【题型】填空题　【知识点】平面几何　【难度】medium
如图，$AC \perp x$轴于点$A$，点$B$在$y$轴的正半轴上，$S_{\triangle ABC}=6$，点$D$为线段$AC$与反比例函数$y=\dfrac{k}{x}$图象的交点，若直线$BD$将$\triangle ABC$面积分成$1:2$的两部分，则$k$的值为\underline{\qquad}.
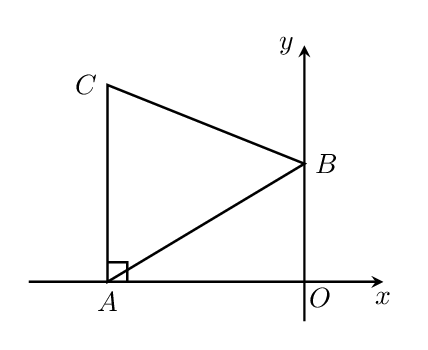
【解答】
\noindent 【答案】$-4$或$-8$\\
\noindent 【分析】本题主要考查了反比例函数系数$k$的几何意义的运用.计算求得$S_{\triangle ABD}=S_{\triangle AOD}=2$或$S_{\triangle ABD}=S_{\triangle ACD}=4$，根据反比例函数系数$k$的几何意义即可得到$k$的值.\\
\noindent 【详解】解：连接$BD$，$OD$，\\

\noindent $\because$直线$BD$将$\triangle ABC$面积分成$1:2$的两部分，\\
\noindent $\therefore$点$D$是线段$AC$的三等分点，\\
\noindent 当$S_{\triangle ABD}=\dfrac{1}{3}S_{\triangle ABC}=2$时，\\
\noindent $\because AC \perp x$轴，\\
\noindent $\therefore OB \parallel AC$，\\
\noindent $\therefore S_{\triangle ABD}=S_{\triangle AOD}=2$，\\
\noindent $\therefore \dfrac{1}{2}|k|=2$，即$k=\pm 4$，\\
\noindent 又$\because k<0$，\\
\noindent $\therefore k=-4$；\\
\noindent 当$S_{\triangle ABD}=\dfrac{2}{3}S_{\triangle ABC}=4$时，\\
\noindent $\because AC \perp x$轴，\\
\noindent $\therefore OB \parallel AC$，\\
\noindent $\therefore S_{\triangle ABD}=S_{\triangle AOD}=4$，\\
\noindent $\therefore \dfrac{1}{2}|k|=4$，即$k=\pm 8$，\\
\noindent 又$\because k<0$，\\
\noindent $\therefore k=-8$；\\
\noindent 故答案为：$-4$或$-8$.
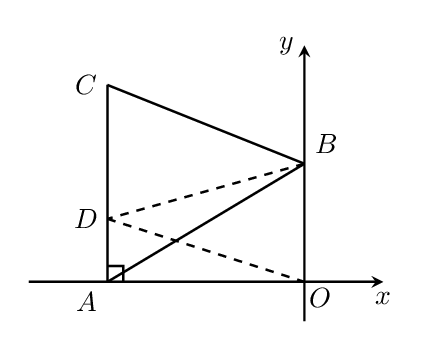